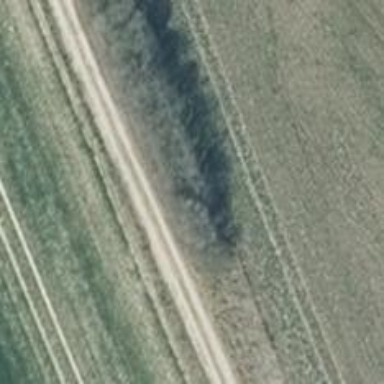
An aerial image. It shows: Row of trees in natural setting.